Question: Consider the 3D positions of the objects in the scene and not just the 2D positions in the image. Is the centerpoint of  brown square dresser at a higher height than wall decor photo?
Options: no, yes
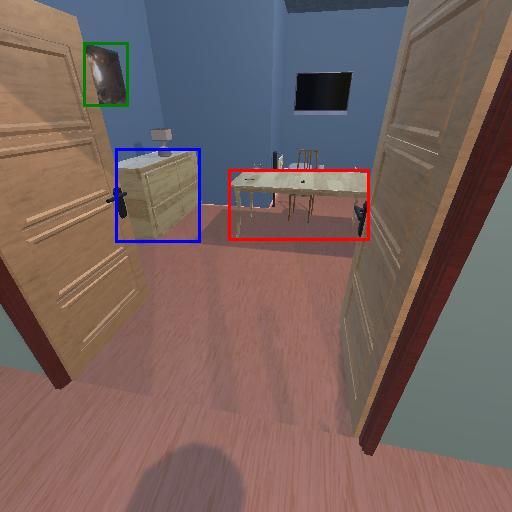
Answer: no